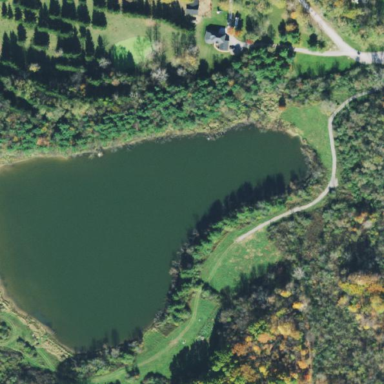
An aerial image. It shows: Peaceful pond surrounded by nature.